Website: lowes
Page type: order-returns
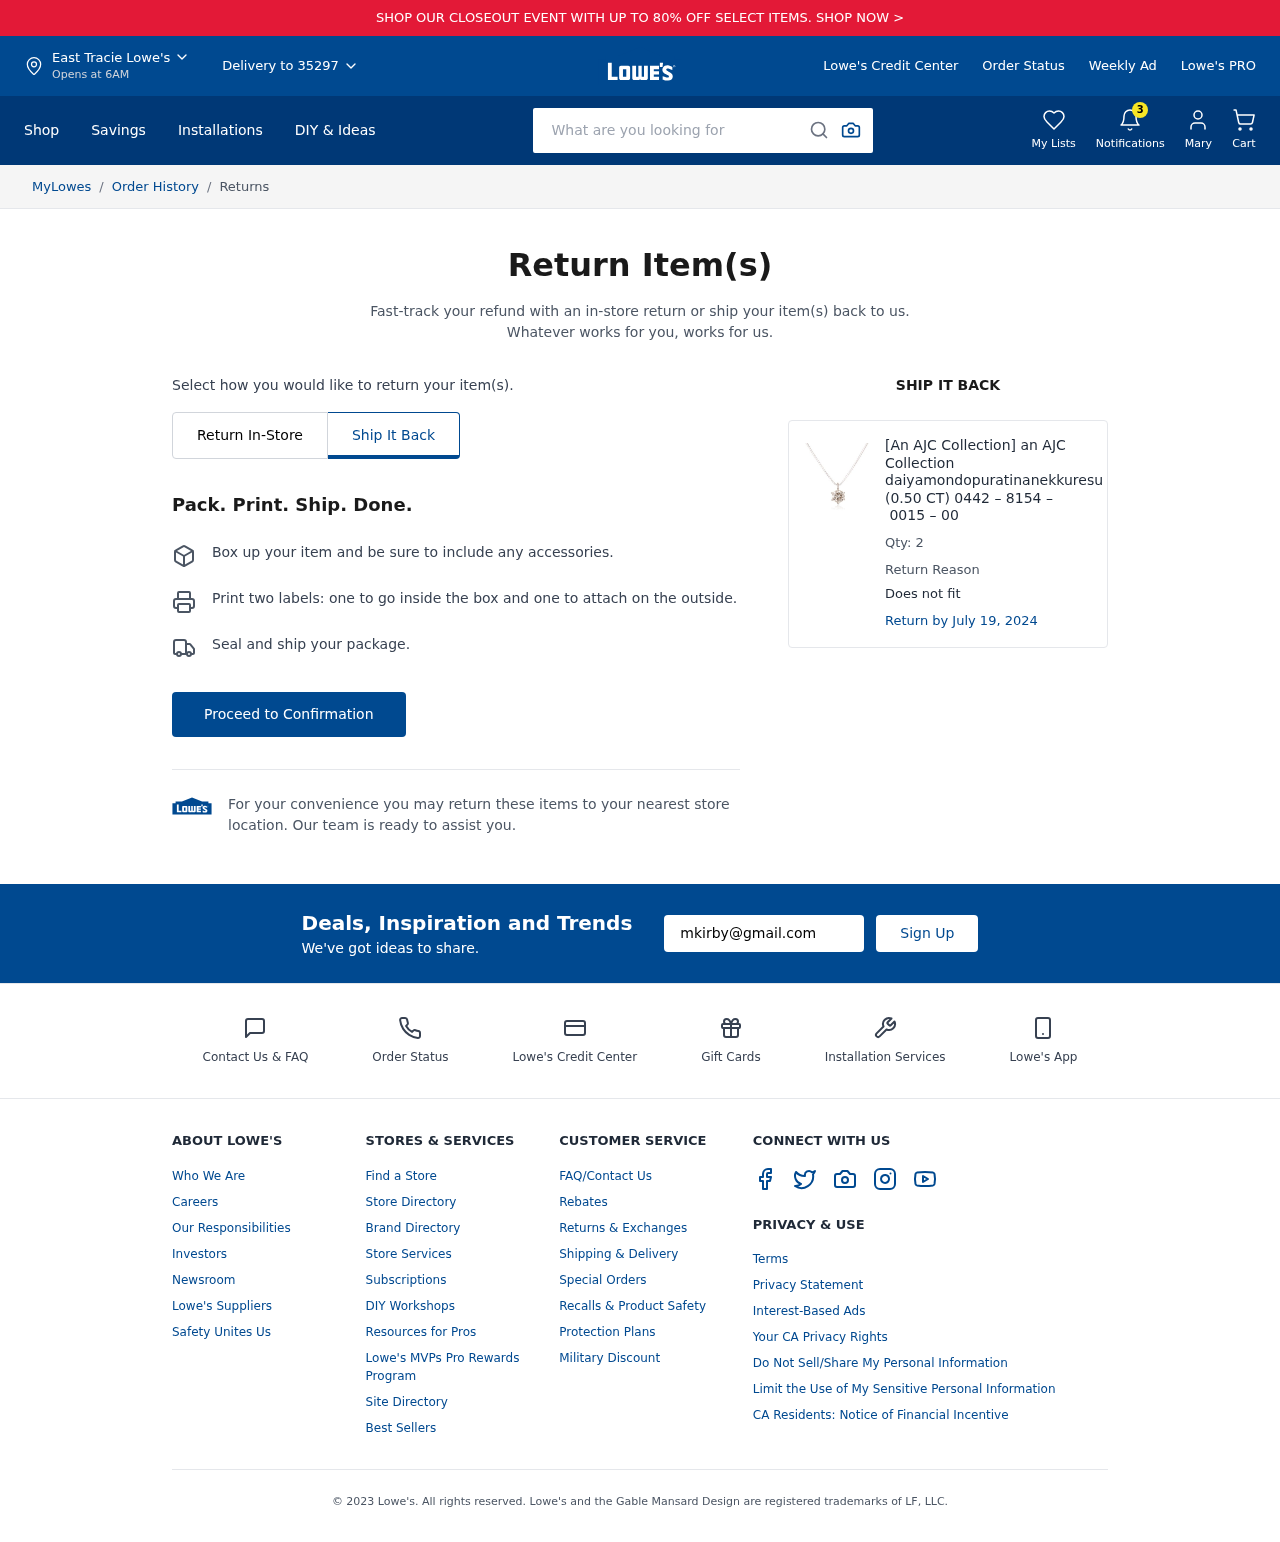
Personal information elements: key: PII_CITY
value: East Tracie
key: PII_EMAIL
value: mkirby@gmail.com
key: PII_FIRSTNAME
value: Mary
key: PII_POSTCODE
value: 35297
Product elements: key: PRODUCT1_NAME
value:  [An AJC Collection] an AJC Collection daiyamondopuratinanekkuresu (0.50 CT) 0442 – 8154 – 0015 – 00
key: PRODUCT1_QUANTITY
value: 2
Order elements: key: ORDER_RETURN_BY_DATE
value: July 19, 2024
Search elements: key: HEADER_SEARCH
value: What are you looking for
Other elements: key: NOTIFICATION_COUNT
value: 3